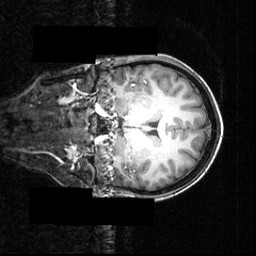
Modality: T1w
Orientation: coronal
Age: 21
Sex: female
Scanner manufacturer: siemens
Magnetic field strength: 3.951 T
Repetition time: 1.5 s
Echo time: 0.00335 s